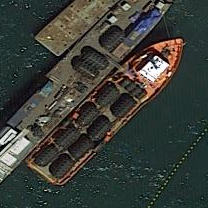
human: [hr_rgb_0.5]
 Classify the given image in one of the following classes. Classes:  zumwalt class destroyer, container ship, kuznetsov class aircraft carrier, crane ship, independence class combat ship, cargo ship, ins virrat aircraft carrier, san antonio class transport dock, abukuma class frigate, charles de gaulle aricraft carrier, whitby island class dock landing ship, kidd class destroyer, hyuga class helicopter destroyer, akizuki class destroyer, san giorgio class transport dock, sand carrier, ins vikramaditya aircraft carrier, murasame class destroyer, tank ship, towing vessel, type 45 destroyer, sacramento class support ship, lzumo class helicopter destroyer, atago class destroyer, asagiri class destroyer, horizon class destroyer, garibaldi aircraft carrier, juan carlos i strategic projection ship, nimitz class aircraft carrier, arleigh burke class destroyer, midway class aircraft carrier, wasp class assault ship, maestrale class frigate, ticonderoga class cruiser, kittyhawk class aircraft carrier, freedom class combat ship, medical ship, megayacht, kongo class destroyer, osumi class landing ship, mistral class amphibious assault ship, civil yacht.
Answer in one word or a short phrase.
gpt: Cargo ship